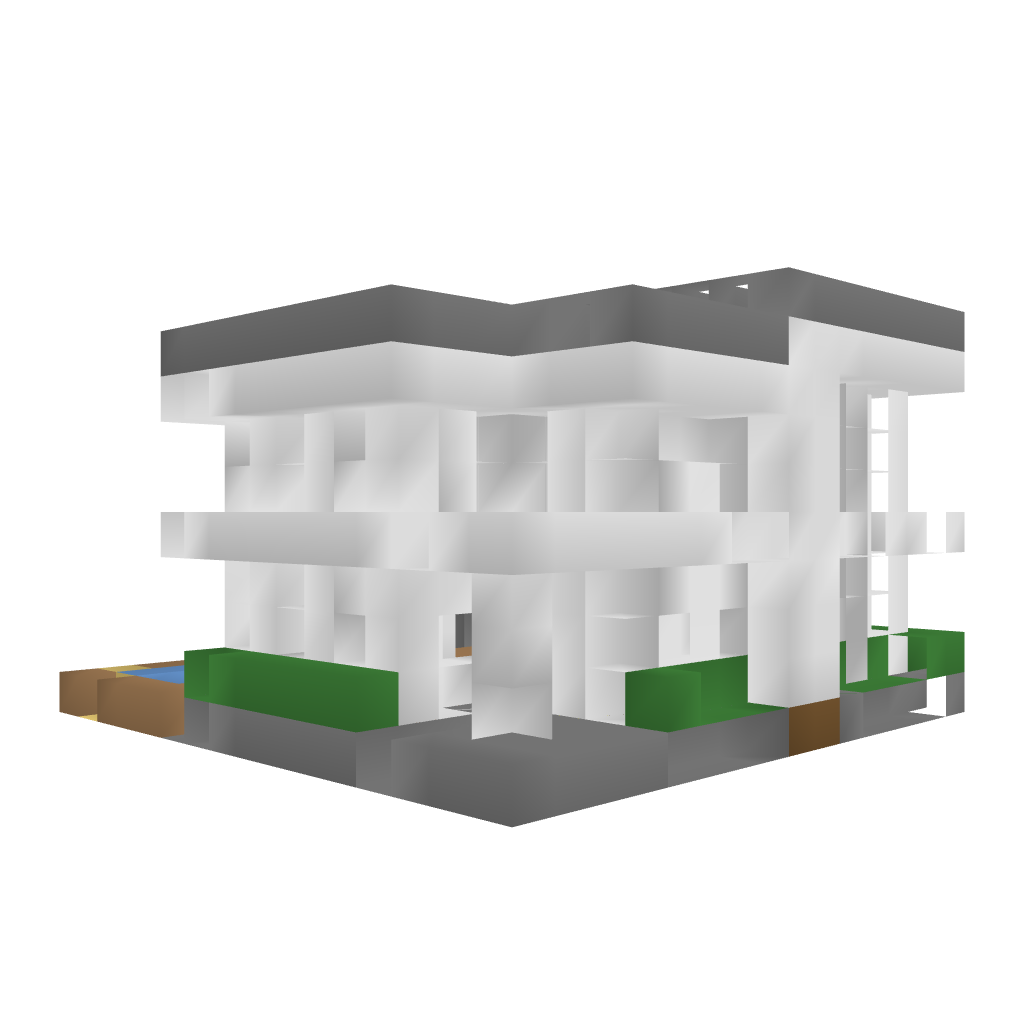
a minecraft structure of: Modern House 2 bad low quality